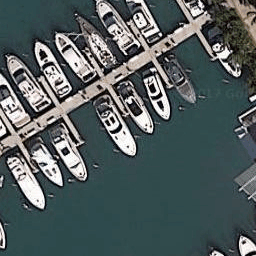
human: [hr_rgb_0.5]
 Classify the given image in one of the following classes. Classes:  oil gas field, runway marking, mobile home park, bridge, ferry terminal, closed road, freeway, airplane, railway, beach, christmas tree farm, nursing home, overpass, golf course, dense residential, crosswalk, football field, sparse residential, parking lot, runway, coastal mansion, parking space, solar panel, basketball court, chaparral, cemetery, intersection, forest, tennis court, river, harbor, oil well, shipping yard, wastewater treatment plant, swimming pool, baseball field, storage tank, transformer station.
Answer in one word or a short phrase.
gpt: harbor